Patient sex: M
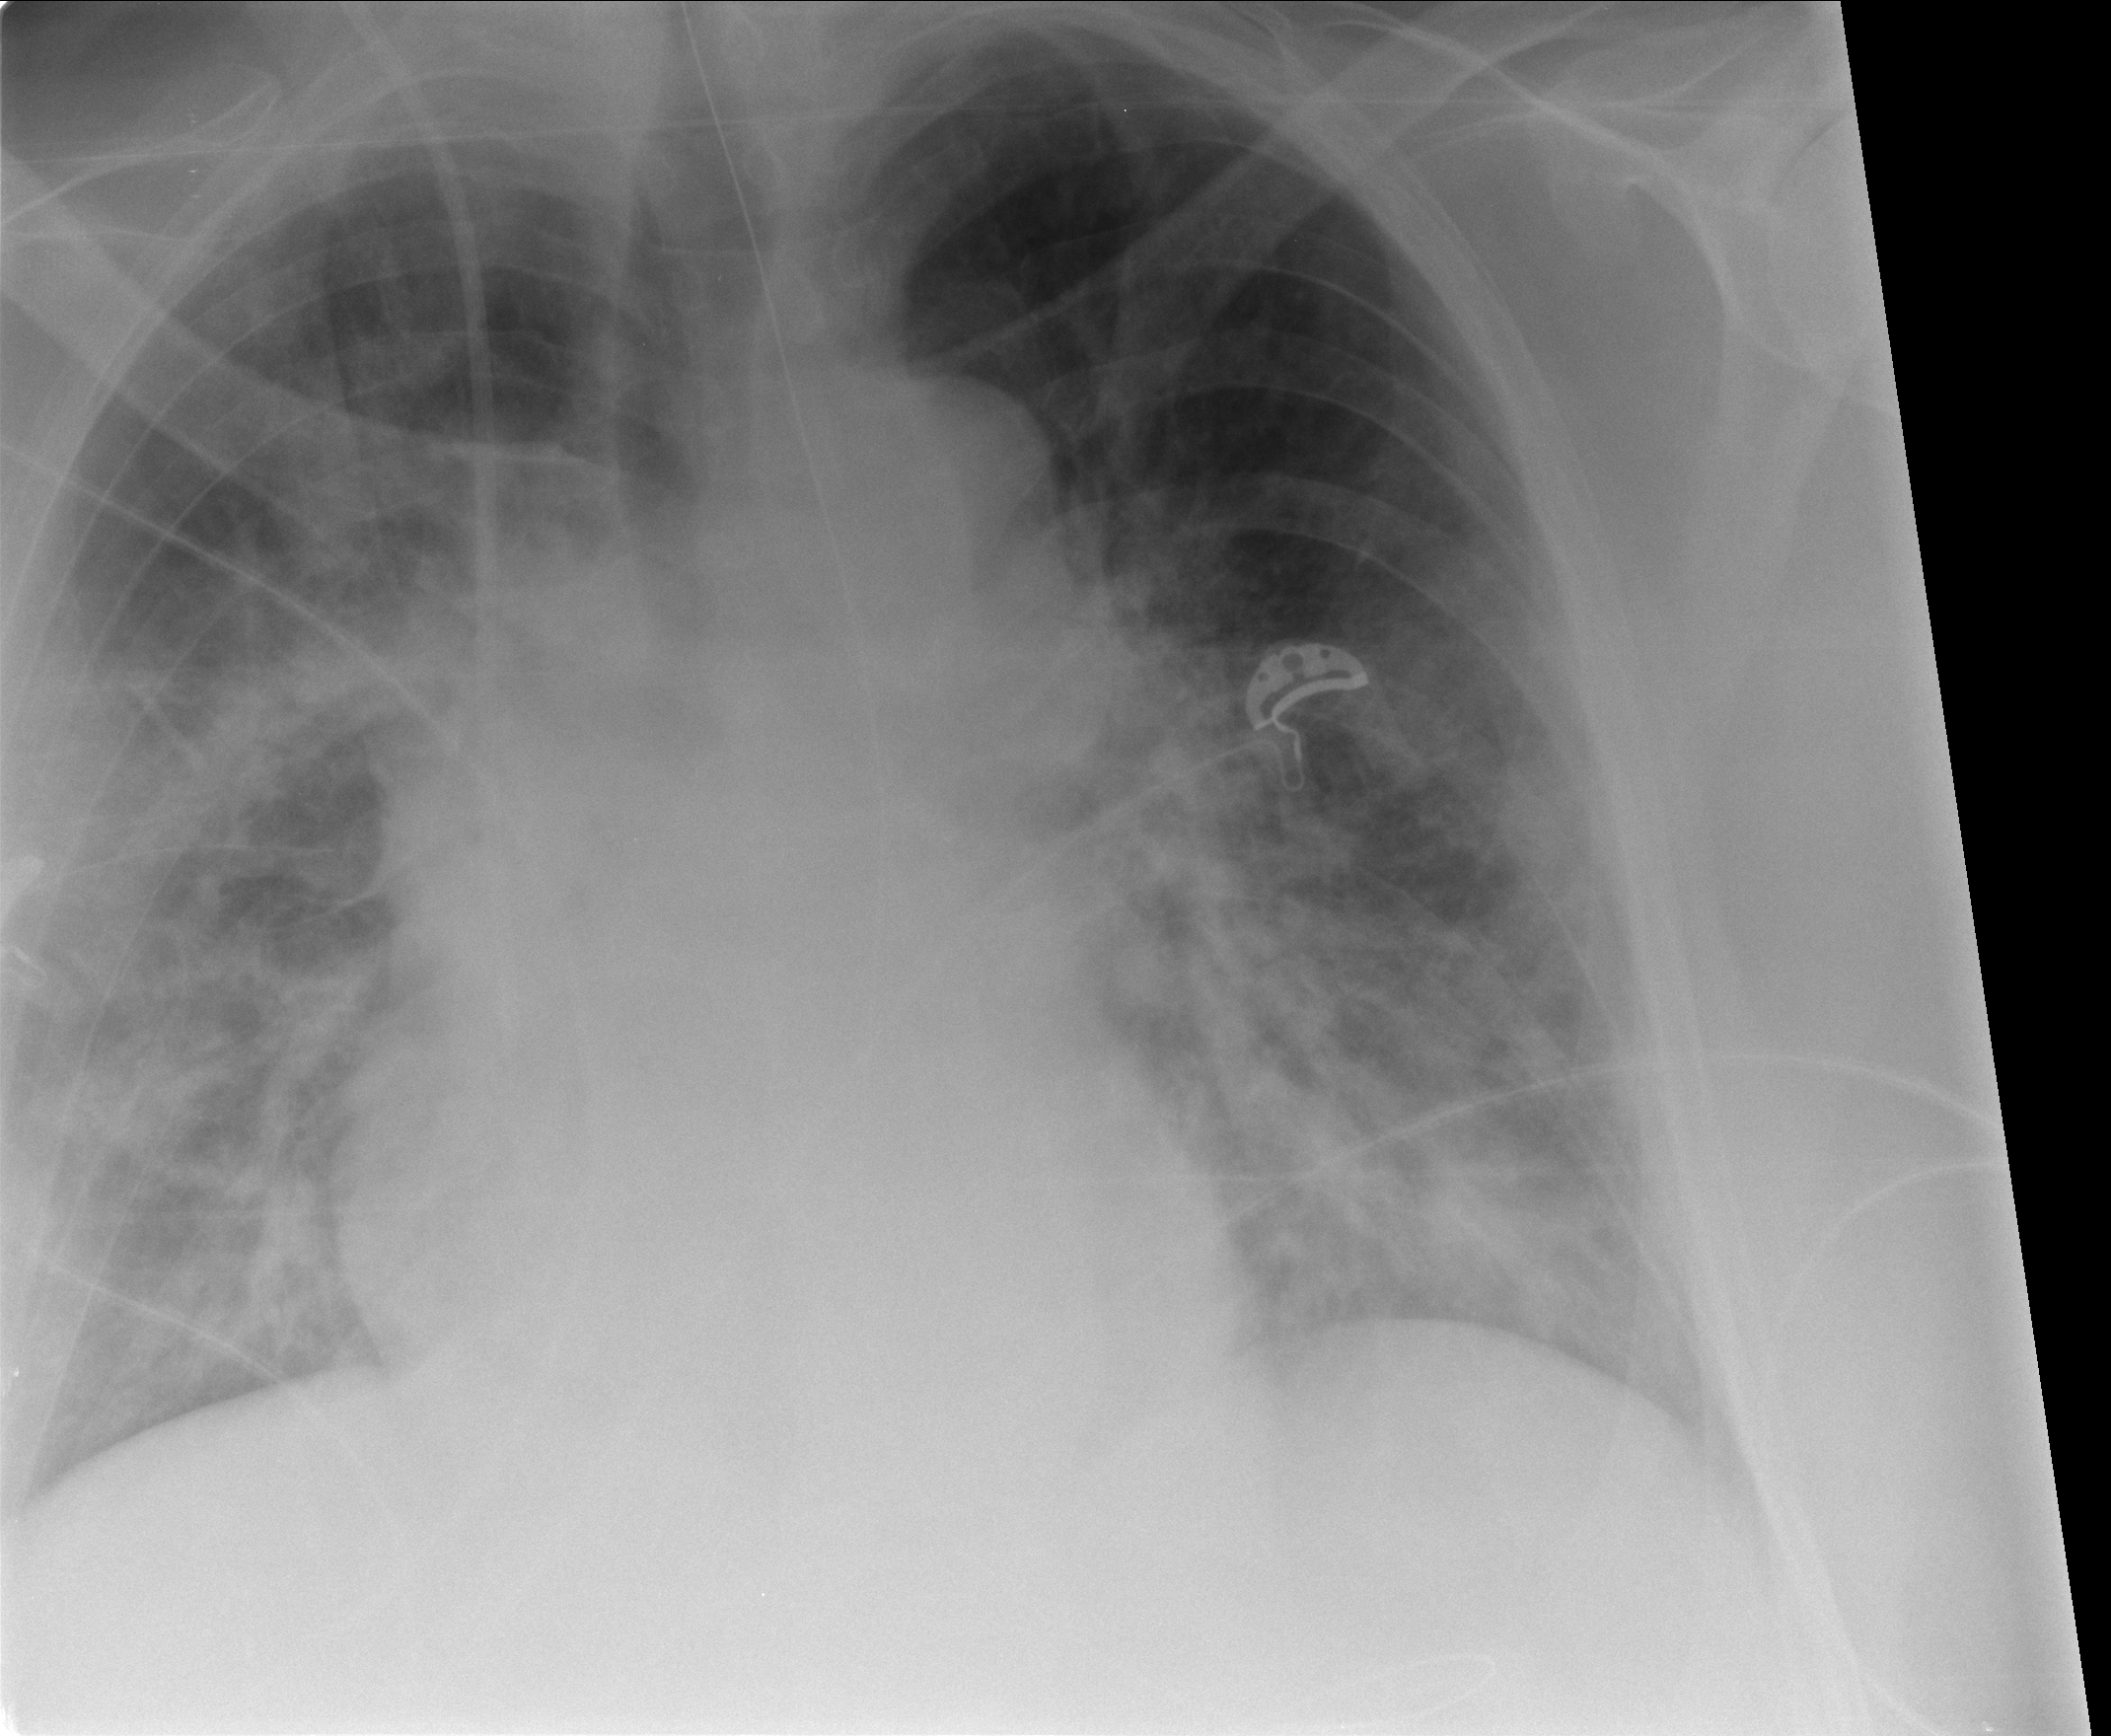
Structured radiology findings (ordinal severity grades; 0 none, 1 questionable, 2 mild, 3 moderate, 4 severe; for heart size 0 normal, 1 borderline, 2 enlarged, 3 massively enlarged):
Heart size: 2
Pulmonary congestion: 1
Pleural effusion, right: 0
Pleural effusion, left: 0
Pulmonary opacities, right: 3
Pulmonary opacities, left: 3
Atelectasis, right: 2
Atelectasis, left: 2